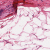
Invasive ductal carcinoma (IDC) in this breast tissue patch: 0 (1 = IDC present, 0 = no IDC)